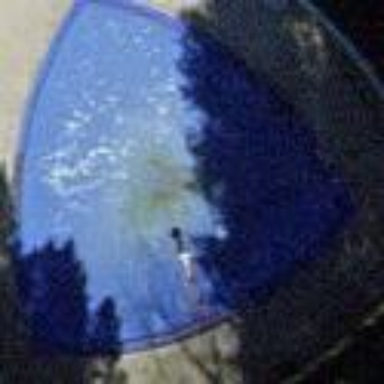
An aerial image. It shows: Swimming pool located in leisure land.